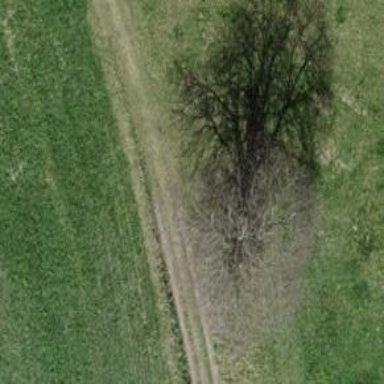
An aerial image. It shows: Landmark tree with broadleaved deciduous leaves.